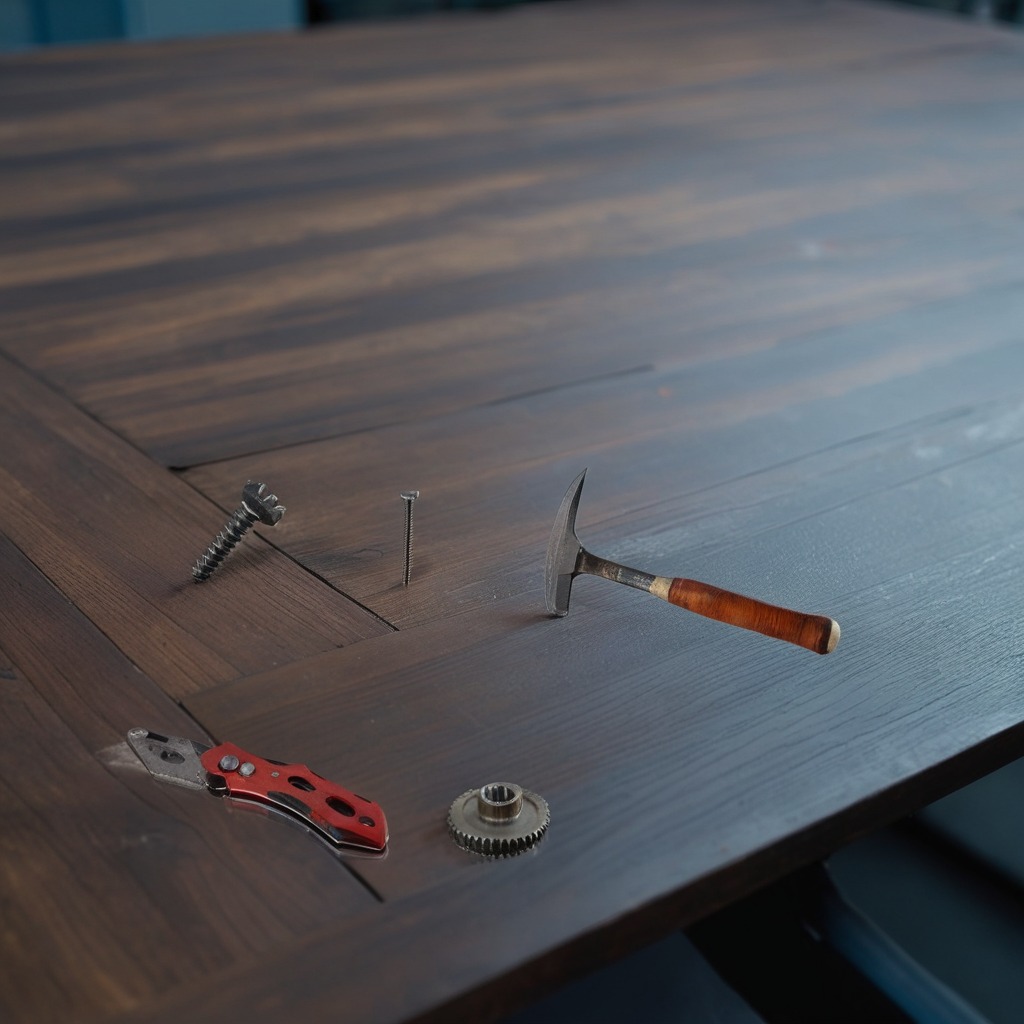
A steel gear with teeth, a utility knife, a metal machine screw, an iron nail, and a hammer are lying on a old table with faint burn marks in a small garage at twilight.